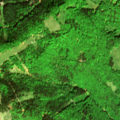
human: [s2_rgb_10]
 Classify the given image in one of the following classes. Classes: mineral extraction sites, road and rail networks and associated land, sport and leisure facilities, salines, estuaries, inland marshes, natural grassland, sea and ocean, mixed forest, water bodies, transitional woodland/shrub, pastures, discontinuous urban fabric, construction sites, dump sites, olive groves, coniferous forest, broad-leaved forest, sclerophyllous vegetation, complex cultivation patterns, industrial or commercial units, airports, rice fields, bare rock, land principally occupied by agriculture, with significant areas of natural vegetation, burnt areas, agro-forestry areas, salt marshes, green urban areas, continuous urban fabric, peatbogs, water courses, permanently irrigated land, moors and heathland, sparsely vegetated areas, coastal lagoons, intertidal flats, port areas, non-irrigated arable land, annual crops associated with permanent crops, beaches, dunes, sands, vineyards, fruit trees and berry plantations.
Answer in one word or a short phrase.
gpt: broad-leaved forest, coniferous forest, mixed forest, natural grassland